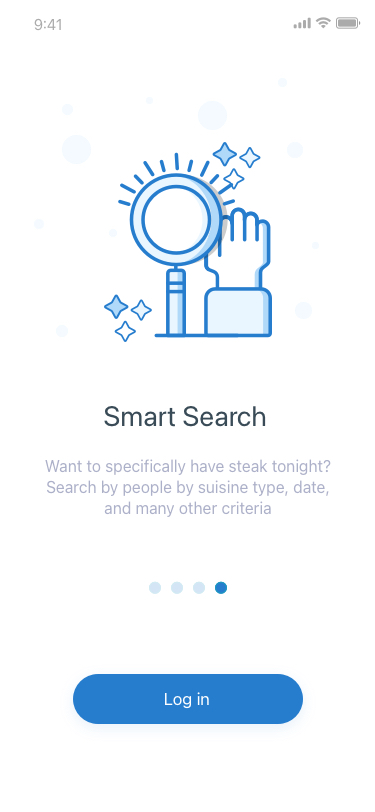
Text in this UI design:
Smart Search
Want to specifically have steak tonight?
Search by people by suisine type, date,
and many other criteria
Log in